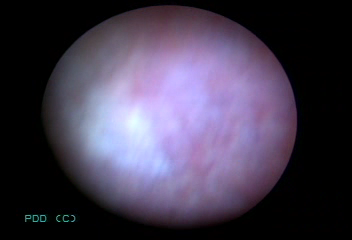
Modality: BLC
Class: Normal mucosa
Bladder cancer association: No